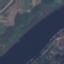
Land use / land cover class: River